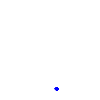
Particle: proton